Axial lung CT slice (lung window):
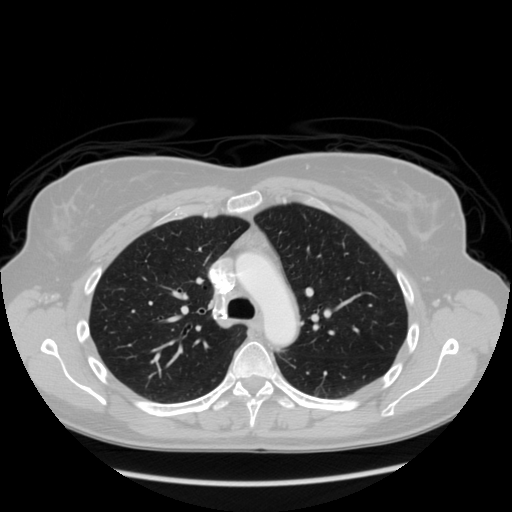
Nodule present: no